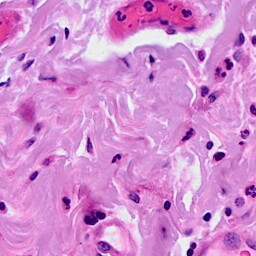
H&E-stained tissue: Breast